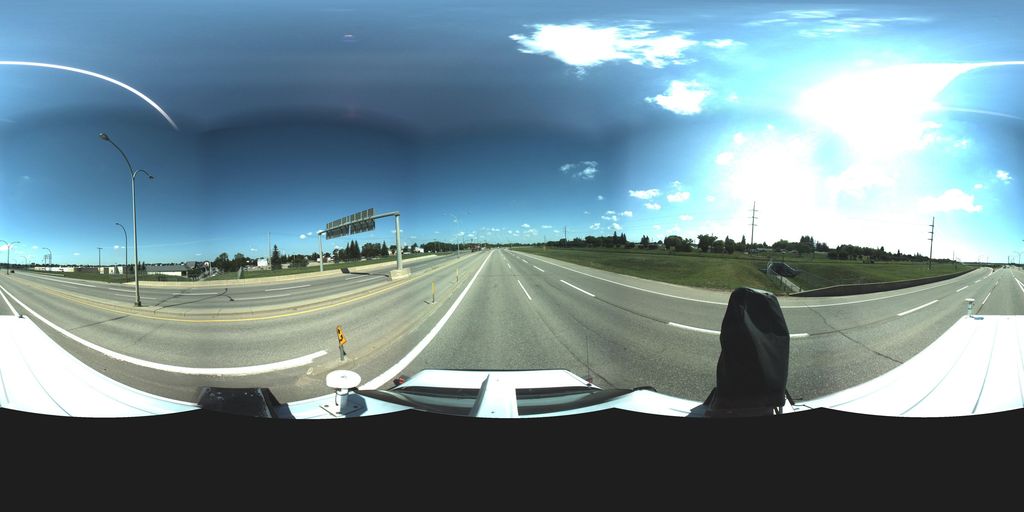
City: saskatoon